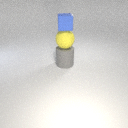
large yellow rubber sphere above large gray rubber cylinder